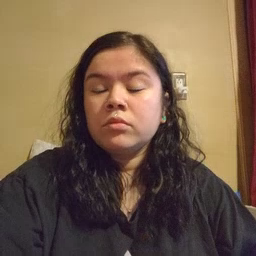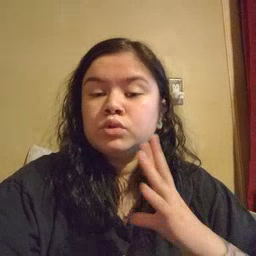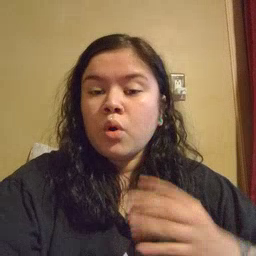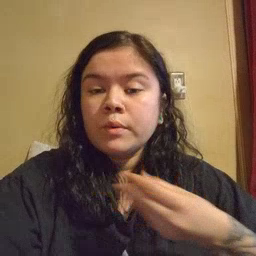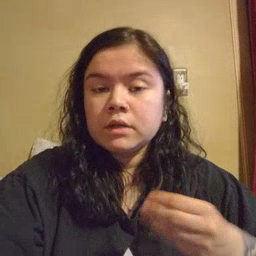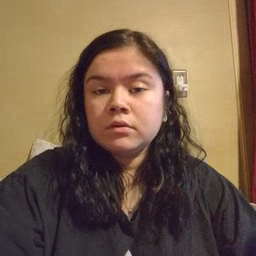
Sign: story